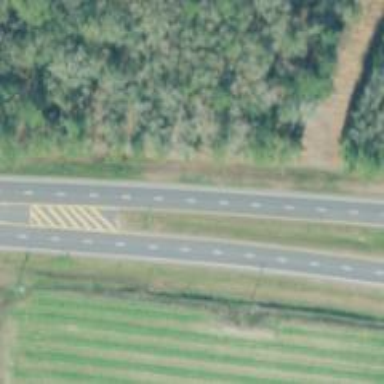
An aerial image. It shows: Dual carriageway expressway with asphalt surface. It is classified as trunk highway.